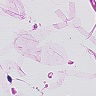
Metastatic tissue present: no